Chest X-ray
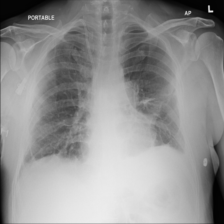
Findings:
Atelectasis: negative
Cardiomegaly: negative
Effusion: negative
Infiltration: negative
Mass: negative
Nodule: negative
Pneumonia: negative
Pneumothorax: negative
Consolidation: negative
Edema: negative
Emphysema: negative
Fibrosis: negative
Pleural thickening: negative
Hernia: negative